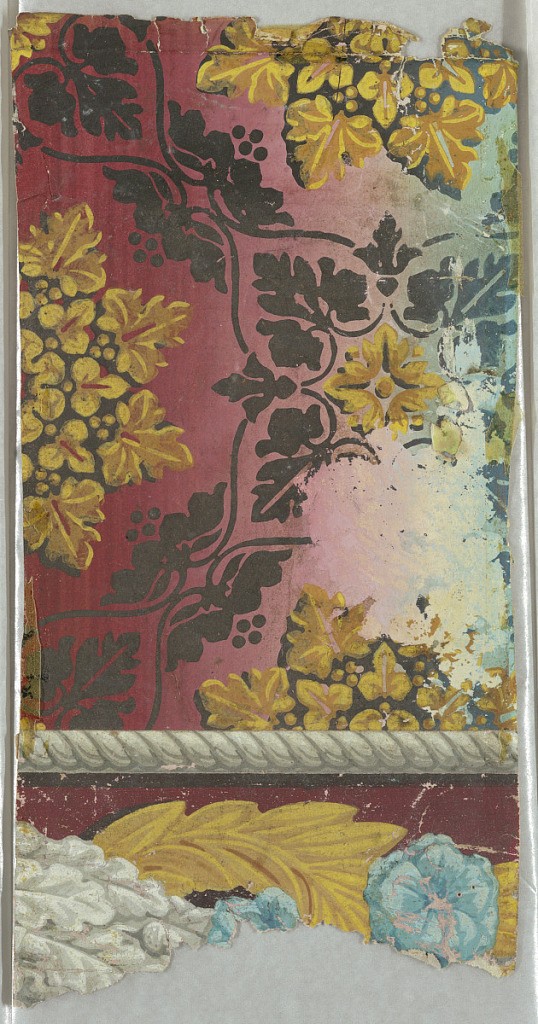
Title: Sidewall
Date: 1825–35
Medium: Block-printed on handmade paper
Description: Irise or rainbow paper: a) Shading from red to blue, with large rosette, with border attached; b) Large-scale rosette printed in yellows, surrounded by a chain of blue leaf-in-heart motif, printed on light blue ground. Twisted rope border along one edge.